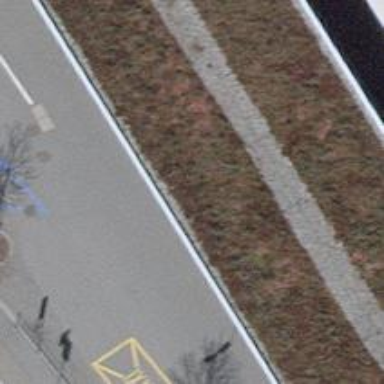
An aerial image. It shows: Bus stop with sheltered platform for public transport.